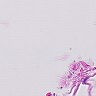
Metastatic tissue present: no